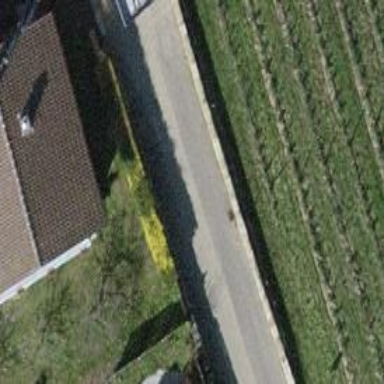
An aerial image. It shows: Asphalt road in residential area.